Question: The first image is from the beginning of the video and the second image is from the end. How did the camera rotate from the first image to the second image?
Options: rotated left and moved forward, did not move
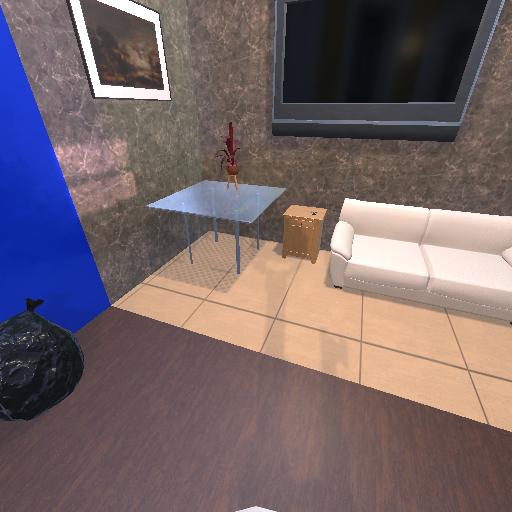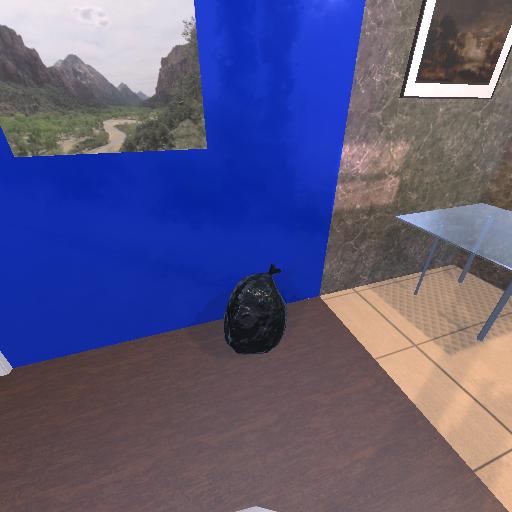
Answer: rotated left and moved forward